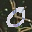
Label: 0